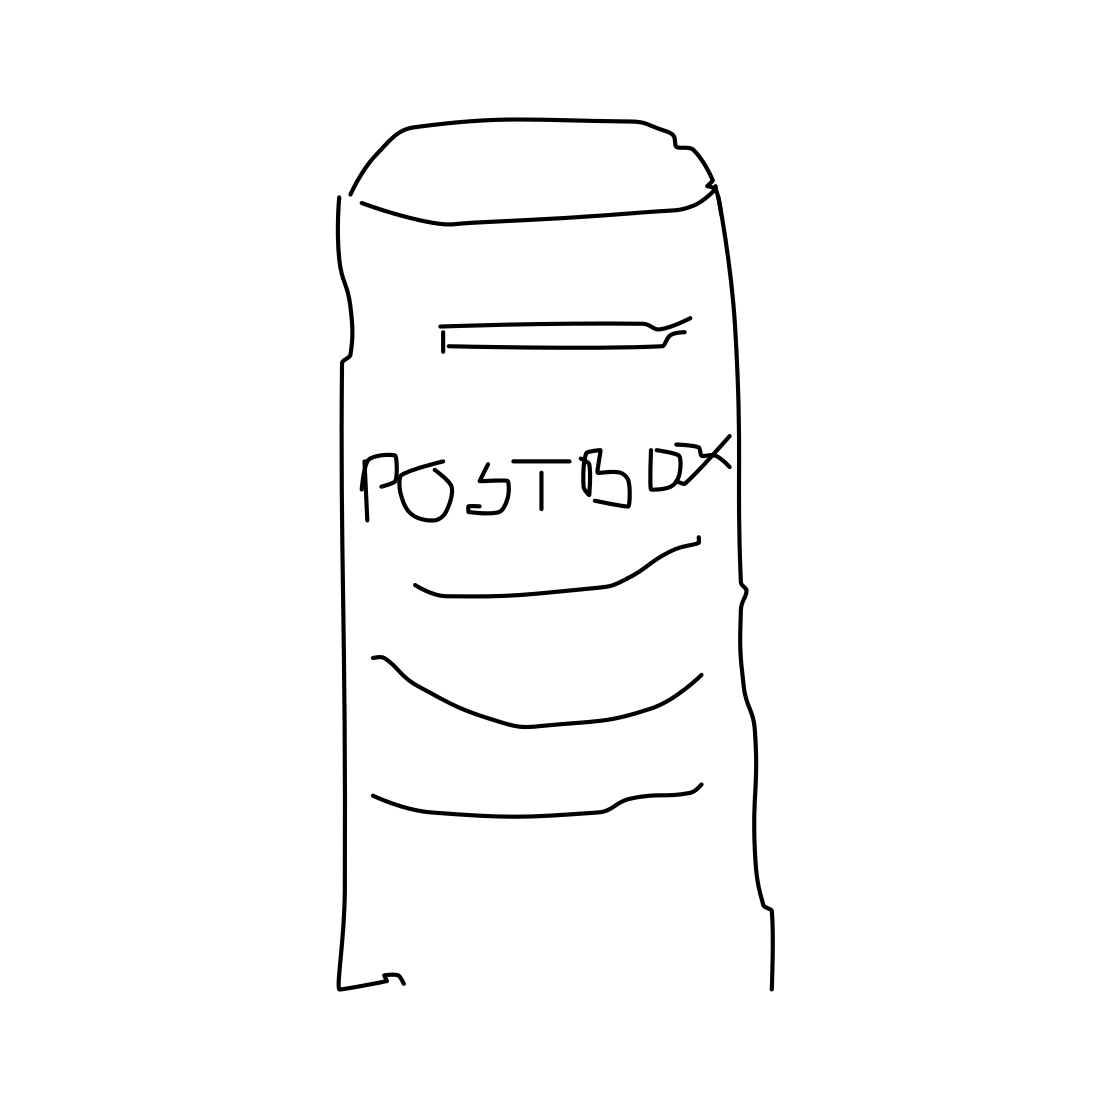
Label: mailbox